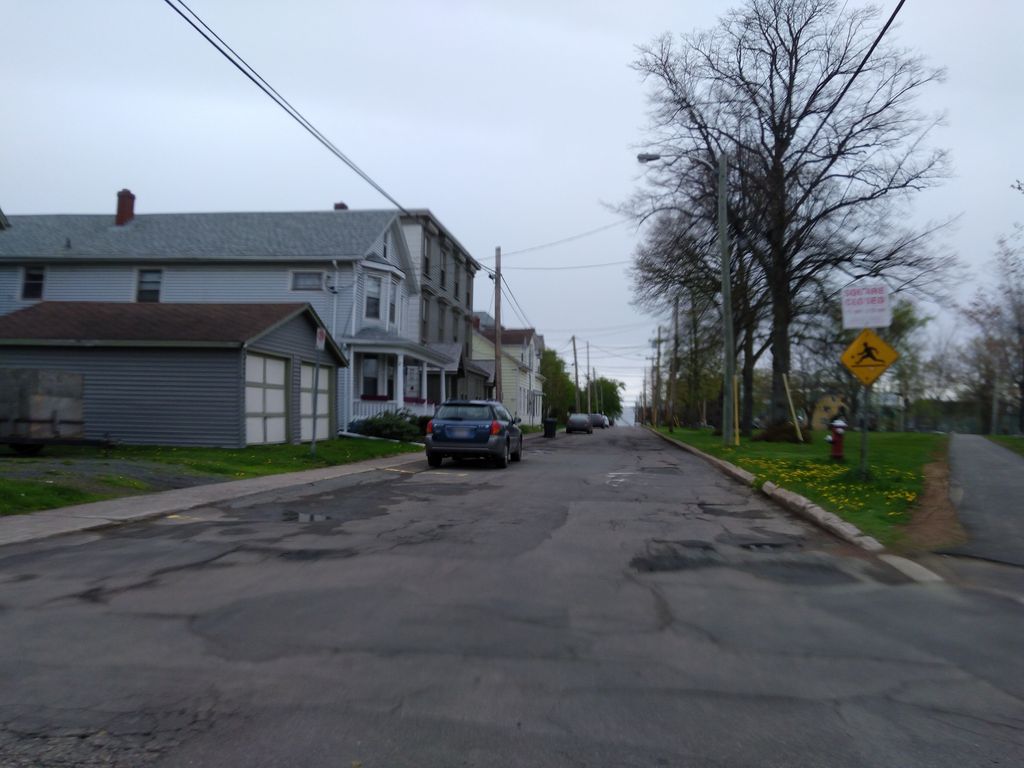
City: charlottetown